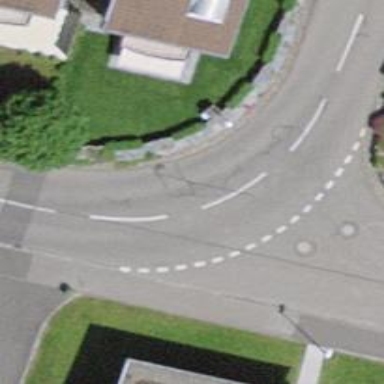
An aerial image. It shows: Hedge acting as barrier.